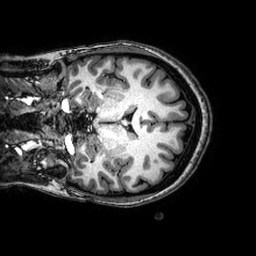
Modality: T1w
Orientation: coronal
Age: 28
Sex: female